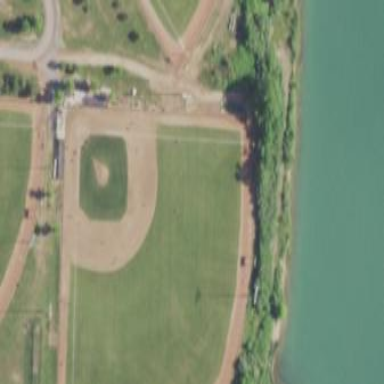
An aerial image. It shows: Baseball pitch for leisure land activities.